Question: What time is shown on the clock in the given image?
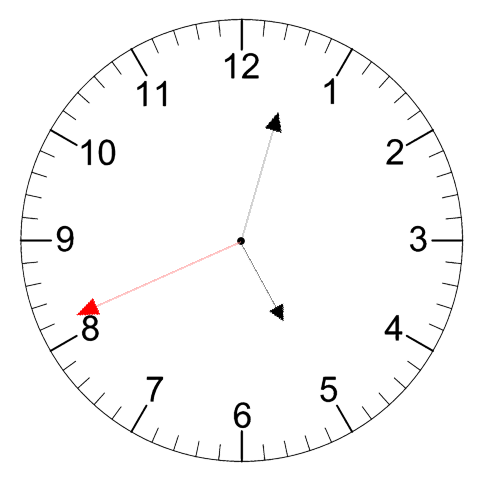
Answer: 05:02:41